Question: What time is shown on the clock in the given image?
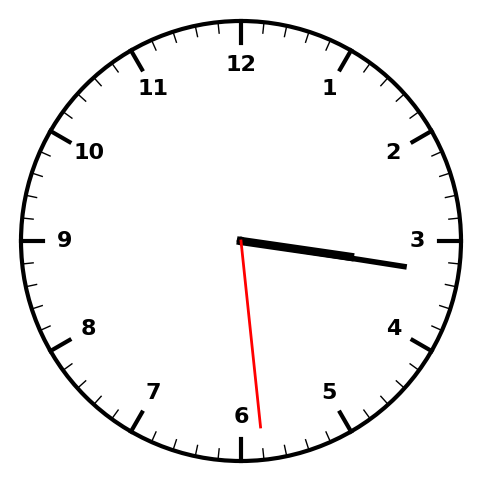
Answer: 03:16:29